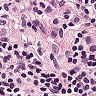
Metastatic tissue present: yes